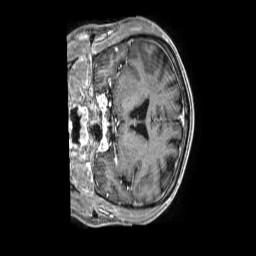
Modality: T1w
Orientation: coronal
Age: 57
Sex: male
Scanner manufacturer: philips
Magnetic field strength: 1.5 T
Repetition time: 0.007088 s
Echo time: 0.003201 s